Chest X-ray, PA view. Patient: 59 years old, sex F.
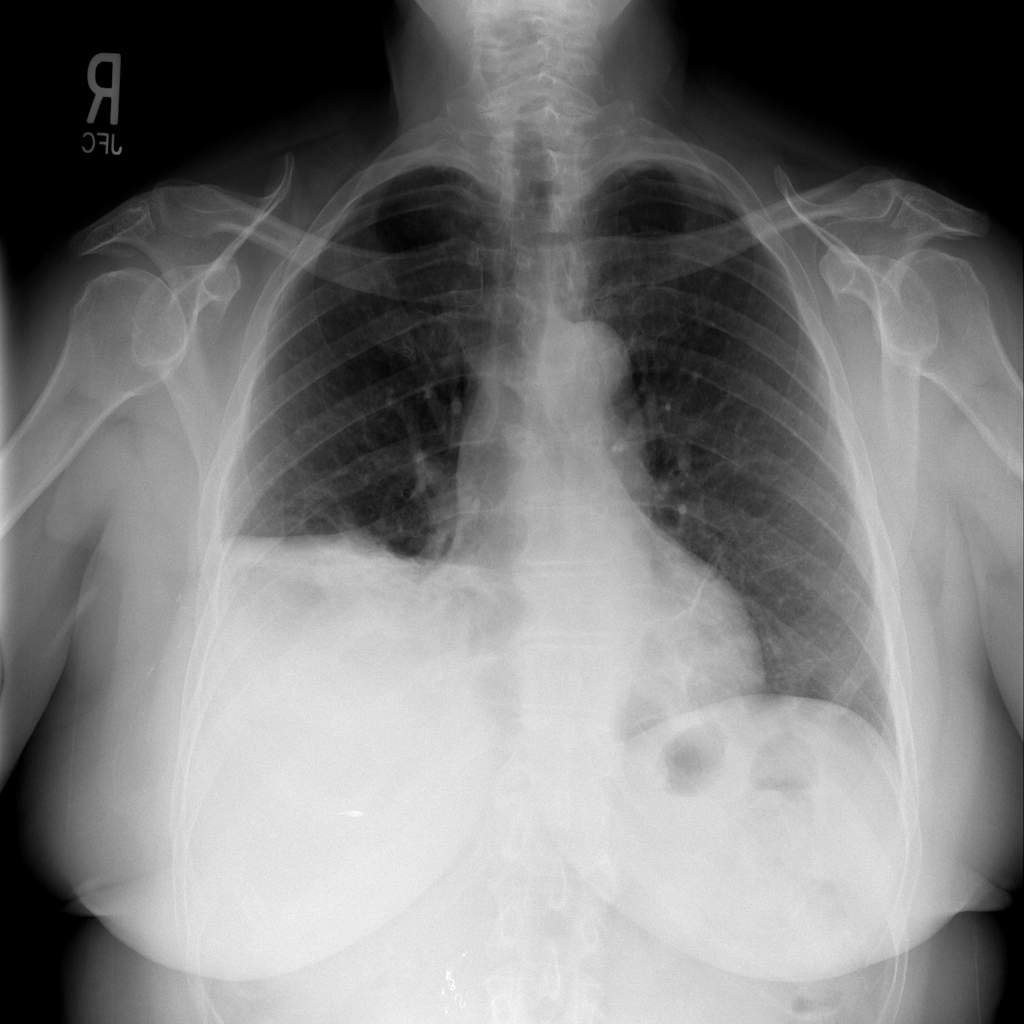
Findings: Atelectasis, Effusion